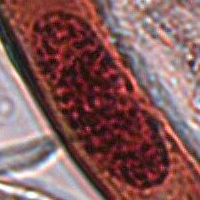
Label: prophase